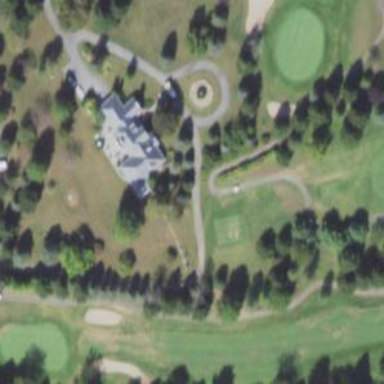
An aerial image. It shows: Service road designated as golf cart path.